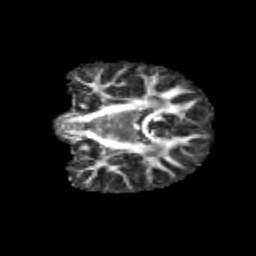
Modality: FA
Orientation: coronal
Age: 11
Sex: female
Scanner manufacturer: siemens
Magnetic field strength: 3 T
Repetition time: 3.8 s
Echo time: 0.07 s